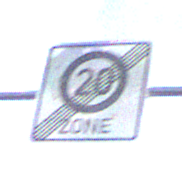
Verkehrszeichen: EndeZone20
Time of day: SunriseSunset
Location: Outdoor (Nature)
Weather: PartlyCloudy
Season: NotSpecified
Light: Natural